Question: I need to take a backup of a SQL database with data. I select
.
But it end up with an error:
.
I have checked the memory space of my drives. C drive is having more than 10 GB and D drive is having more than 3 GB but the database is only 500MB. That error is showing for 1 particular table "TBL_SUMM_MENUOPTION" which is an empty table. May I know how to fix this issue? How to take that database backup with out this error?
Screenshot for better understanding:

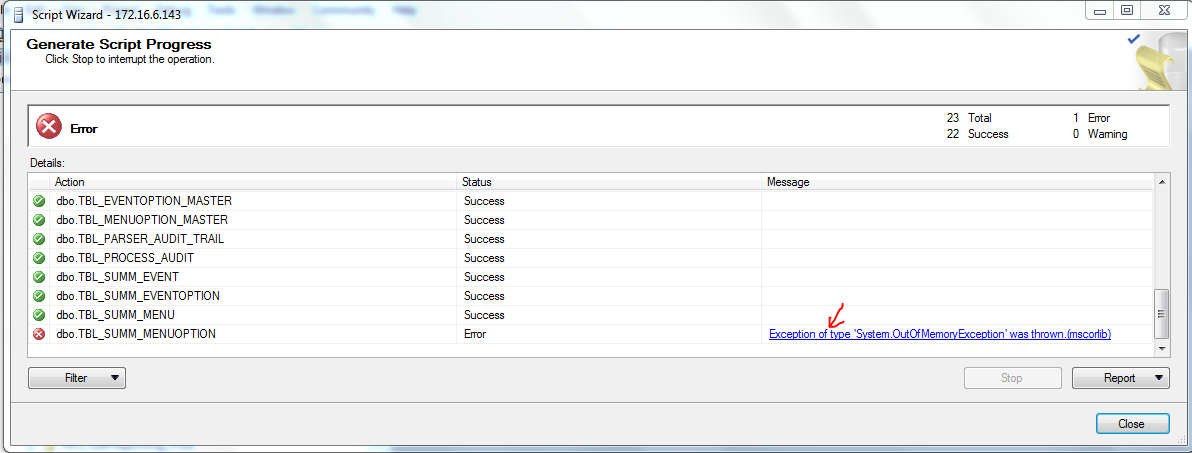
Answer: As @Alejandro stated in his comment, Instead of taking backup using . I took backup by using which is very simple.